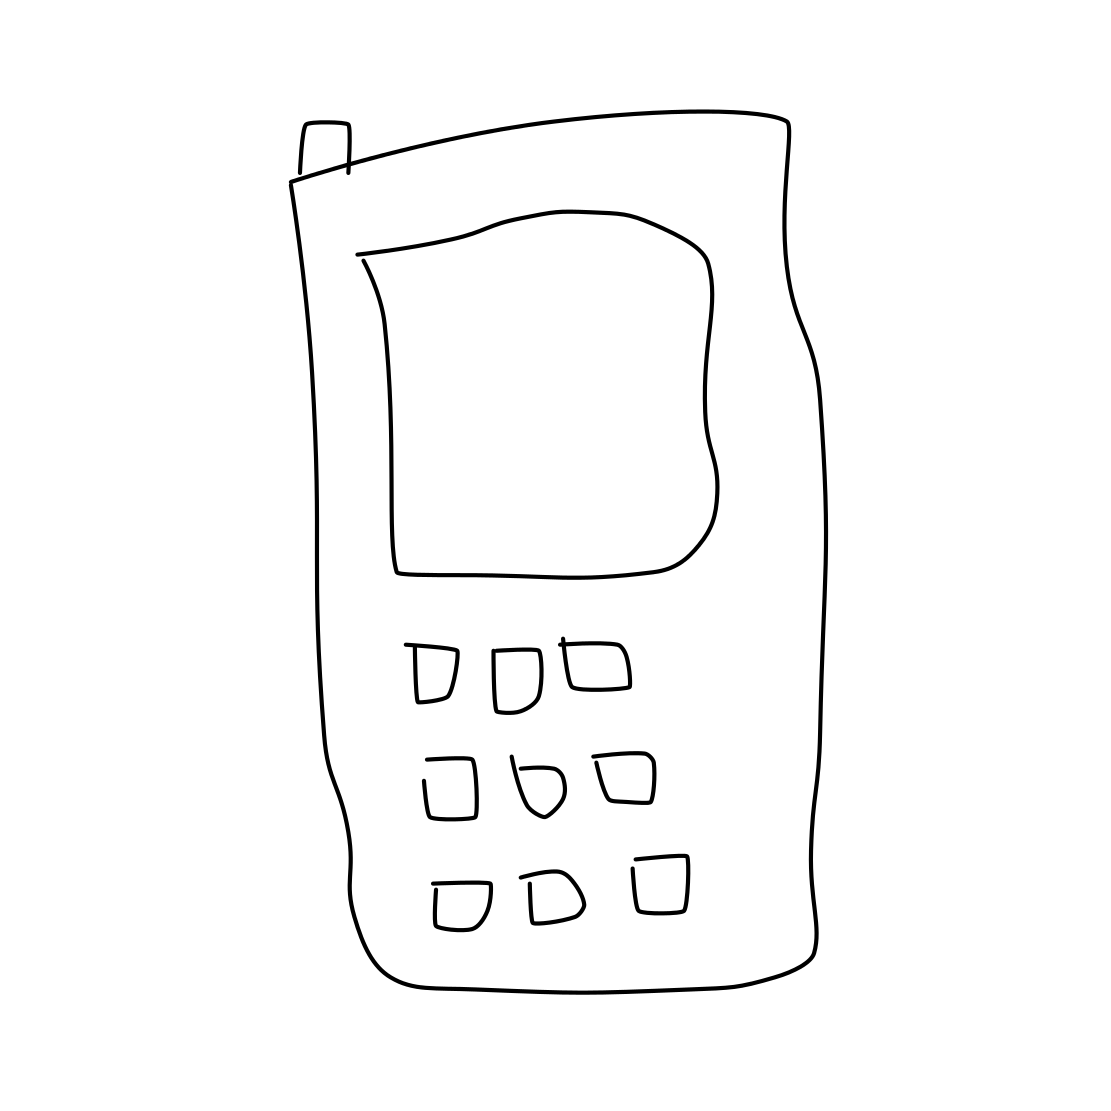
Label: cell phone